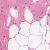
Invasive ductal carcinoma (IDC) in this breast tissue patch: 0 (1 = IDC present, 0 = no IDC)